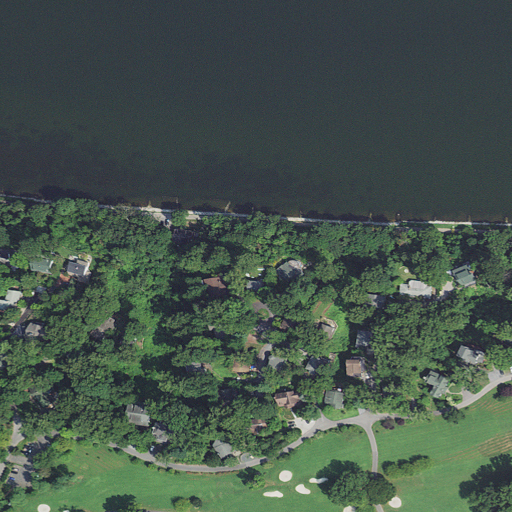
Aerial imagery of cliff(s) in Maryland named Wiona Cliffs containing open water, open development, deciduous forest, mixed forest, low intensity development, and grassland